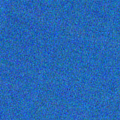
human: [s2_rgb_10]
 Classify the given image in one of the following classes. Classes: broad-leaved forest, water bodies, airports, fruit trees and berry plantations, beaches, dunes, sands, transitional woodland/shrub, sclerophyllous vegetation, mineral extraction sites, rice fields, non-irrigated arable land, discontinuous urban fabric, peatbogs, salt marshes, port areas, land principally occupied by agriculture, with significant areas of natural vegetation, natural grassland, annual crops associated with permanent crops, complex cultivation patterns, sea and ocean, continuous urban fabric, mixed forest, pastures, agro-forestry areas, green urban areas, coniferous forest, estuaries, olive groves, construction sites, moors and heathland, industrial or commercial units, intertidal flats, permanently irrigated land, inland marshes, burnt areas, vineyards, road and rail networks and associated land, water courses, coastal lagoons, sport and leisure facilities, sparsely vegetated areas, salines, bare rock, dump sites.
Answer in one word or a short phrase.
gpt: sea and ocean